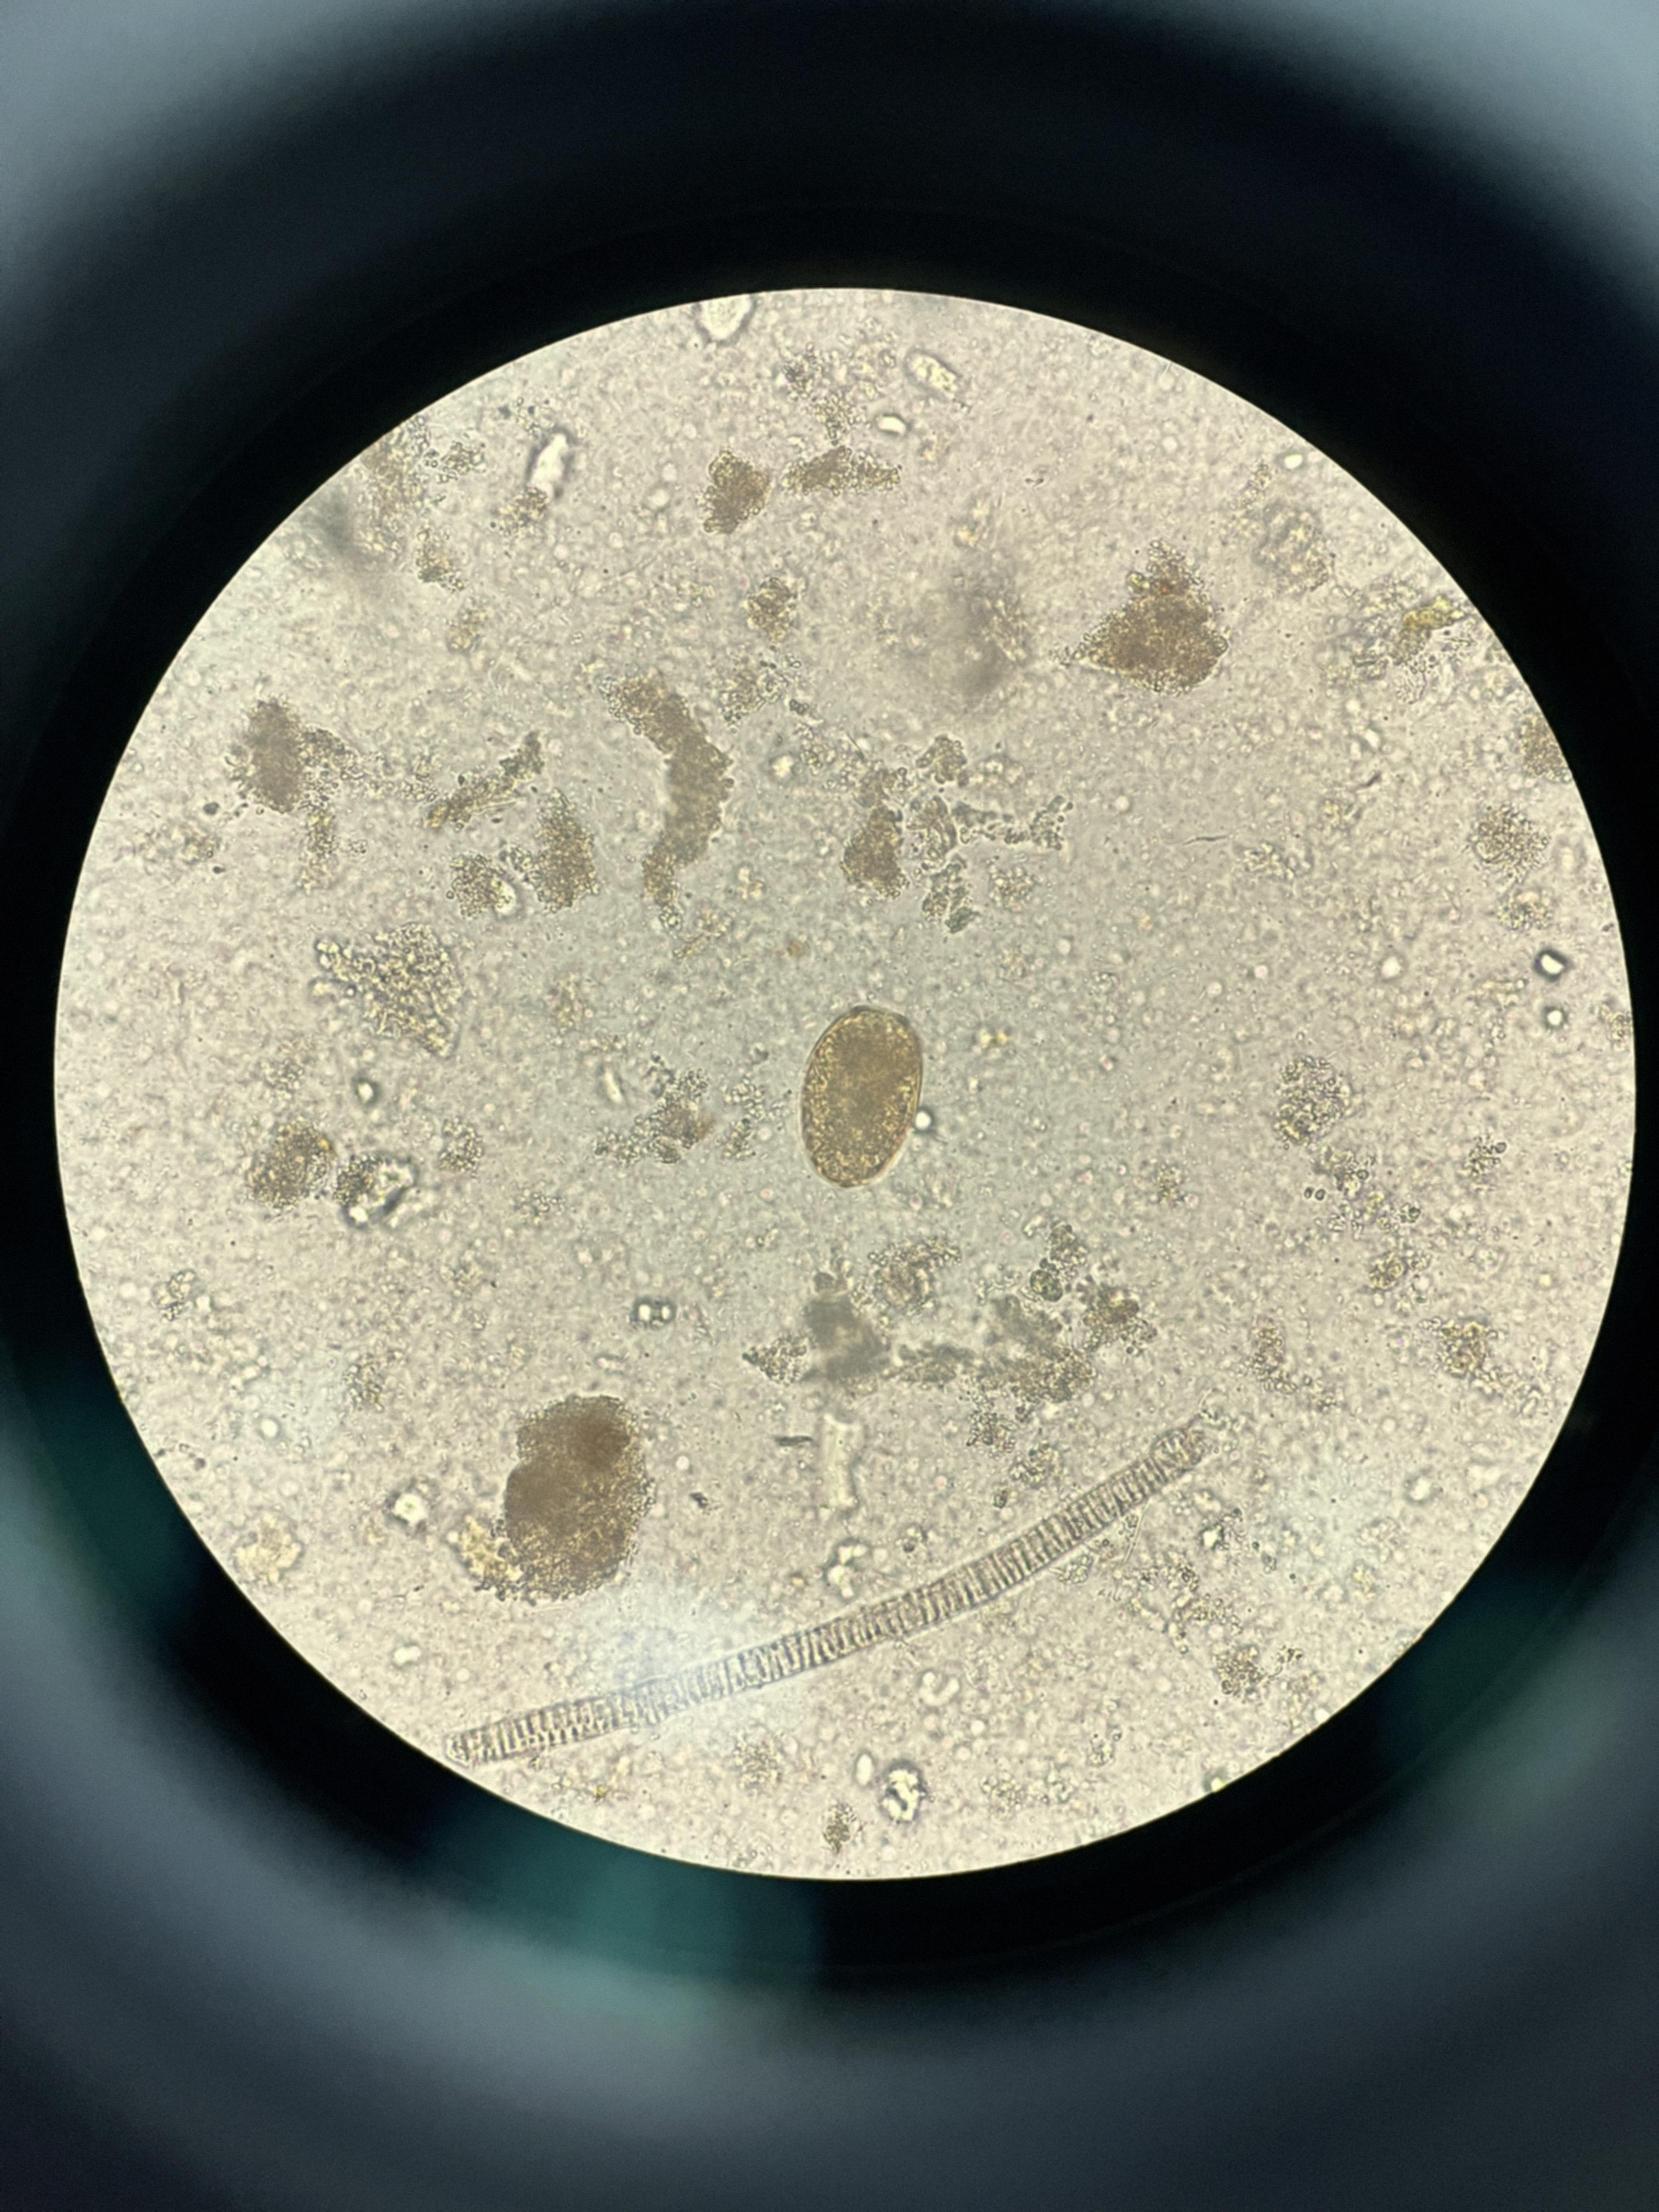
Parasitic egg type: Paragonimus spp